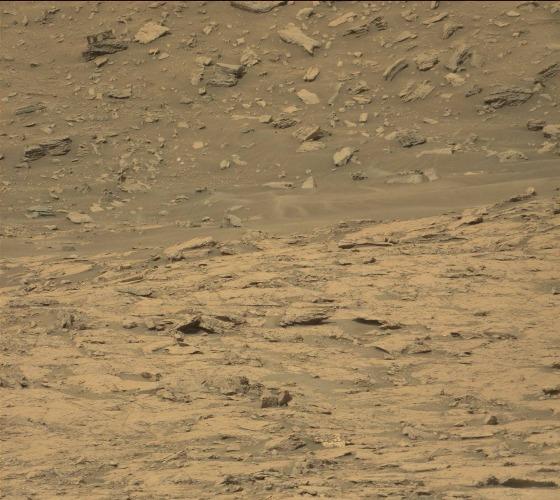
Terrain classes present: Bedrock, Gravel / Sand / Soil, Rock, Shadow